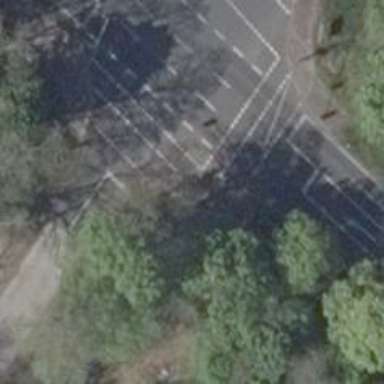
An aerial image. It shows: Crossing with traffic signals.